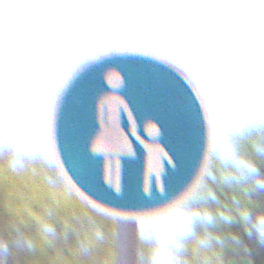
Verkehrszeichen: Gehweg
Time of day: Midday
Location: Outdoor (RoadRail)
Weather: Clear
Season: NotSpecified
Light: Natural